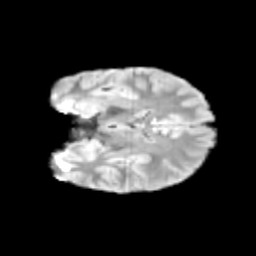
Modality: T2w
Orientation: coronal
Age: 10
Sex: male
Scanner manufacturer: siemens
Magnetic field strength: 3 T
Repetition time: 3.8 s
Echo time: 0.07 s